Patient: sex M, age 78
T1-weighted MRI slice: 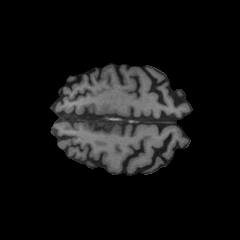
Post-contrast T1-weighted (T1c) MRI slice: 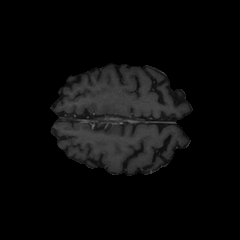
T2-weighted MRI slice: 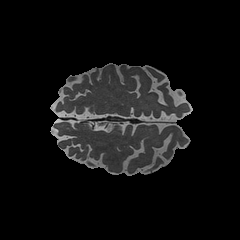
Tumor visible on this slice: no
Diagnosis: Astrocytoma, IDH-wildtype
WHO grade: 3